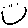
Label: smiley face